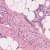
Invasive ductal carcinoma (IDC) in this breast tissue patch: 1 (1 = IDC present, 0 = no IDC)